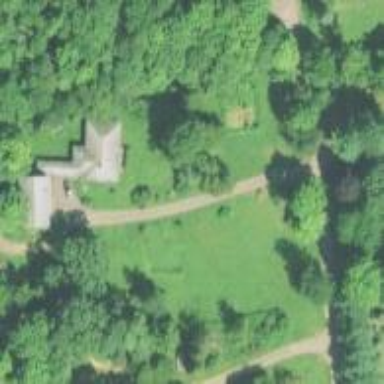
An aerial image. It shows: Residential driveway.